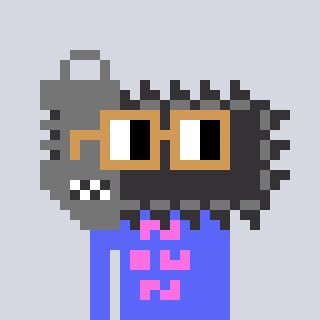
a pixel art character with square brown glasses, a chainsaw-shaped head and a purple-colored body on a cool background